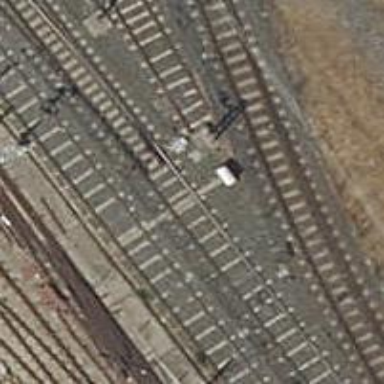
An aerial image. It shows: Railway switch.